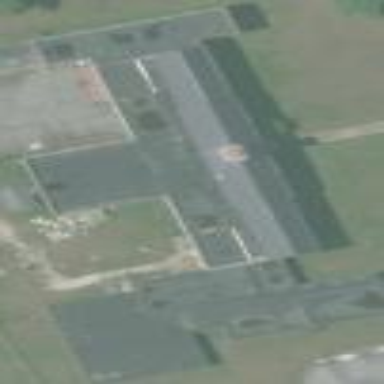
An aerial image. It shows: School building.